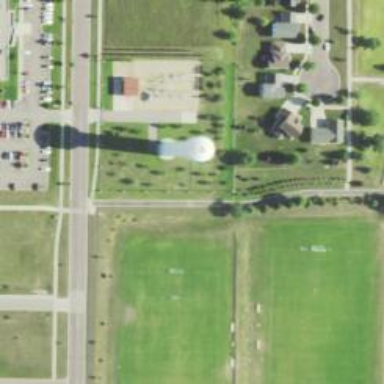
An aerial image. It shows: Water tower that is man-made.